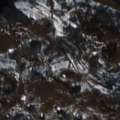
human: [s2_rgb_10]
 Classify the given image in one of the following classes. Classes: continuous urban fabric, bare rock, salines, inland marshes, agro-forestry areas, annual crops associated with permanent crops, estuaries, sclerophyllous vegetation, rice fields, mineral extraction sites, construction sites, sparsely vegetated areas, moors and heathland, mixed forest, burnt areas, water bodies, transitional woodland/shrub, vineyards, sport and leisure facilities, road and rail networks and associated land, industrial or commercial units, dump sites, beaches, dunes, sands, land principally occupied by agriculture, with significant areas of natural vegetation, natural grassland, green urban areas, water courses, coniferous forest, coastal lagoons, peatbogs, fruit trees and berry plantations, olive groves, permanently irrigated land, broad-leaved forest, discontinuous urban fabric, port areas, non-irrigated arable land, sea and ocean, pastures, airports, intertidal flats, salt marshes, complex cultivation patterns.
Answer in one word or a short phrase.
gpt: land principally occupied by agriculture, with significant areas of natural vegetation, broad-leaved forest, natural grassland, transitional woodland/shrub